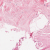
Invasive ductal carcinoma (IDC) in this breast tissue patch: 0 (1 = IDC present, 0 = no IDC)